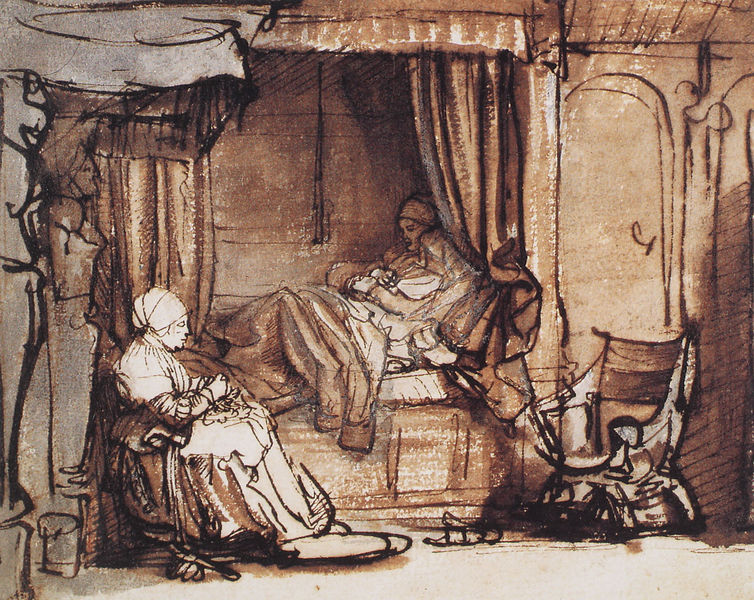
Titel: Interieur mit Saskia im Bett
Künstler: Harmensz van Rijn Rembrandt
Institution: Paris, Collection Frits Lugt, Institut Néerlandais
Schlagwörter: frauen, braun, frau, stuhl, vorhang, liegen, bett, krank, himmelbett